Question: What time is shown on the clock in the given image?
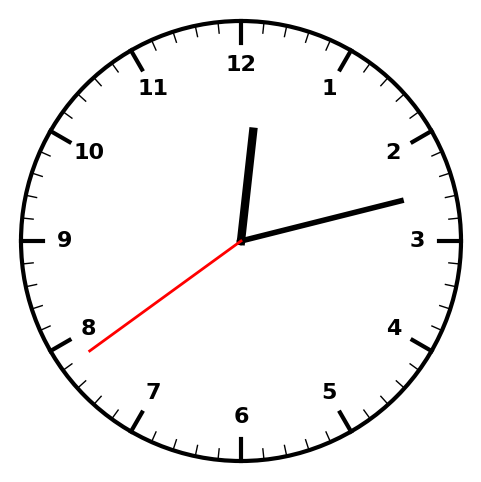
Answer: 12:12:39